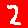
Digit: 2